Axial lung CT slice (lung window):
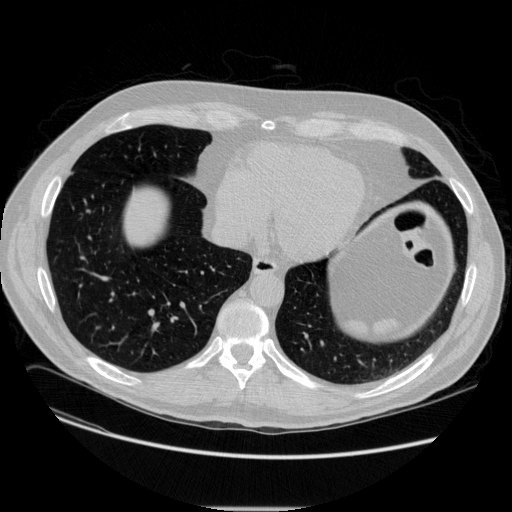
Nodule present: no